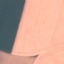
Label: AnnualCrop